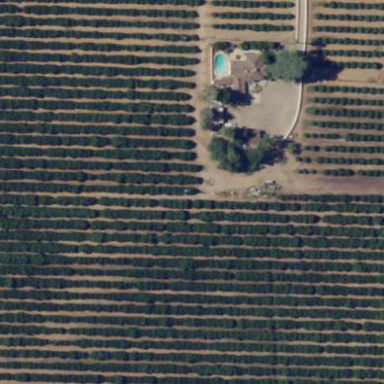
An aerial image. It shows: Orange orchard with rows of orange trees.